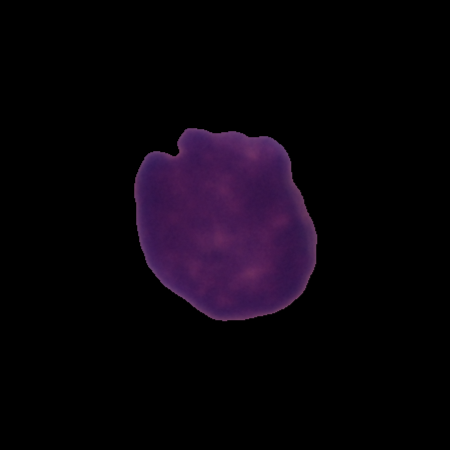
Label: healthy